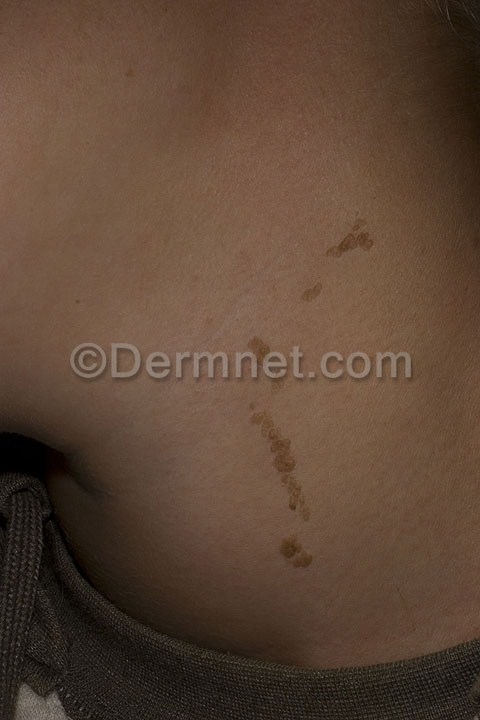
Disease: Seborrheic Keratoses and other Benign Tumors